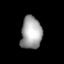
Tissue: lung
Cell type: Endothelial cells
Senescence score: 0.2087
Nuclear area (px): 673
Mean DAPI intensity: 161.398